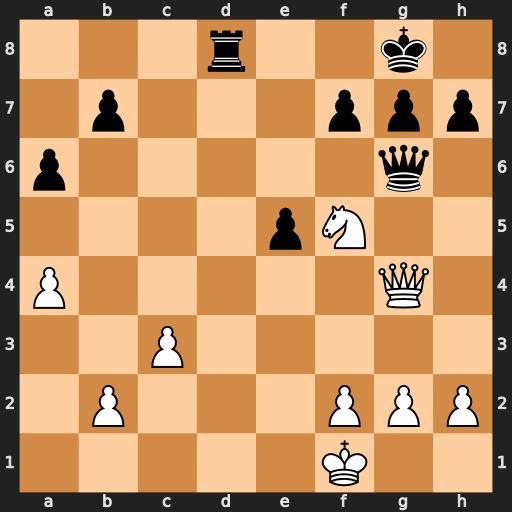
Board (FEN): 3r2k1/1p3ppp/p5q1/4pN2/P5Q1/2P5/1P3PPP/5K2
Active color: w
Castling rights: -
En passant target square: -
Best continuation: Ne7+ Kf8 Nxg6+